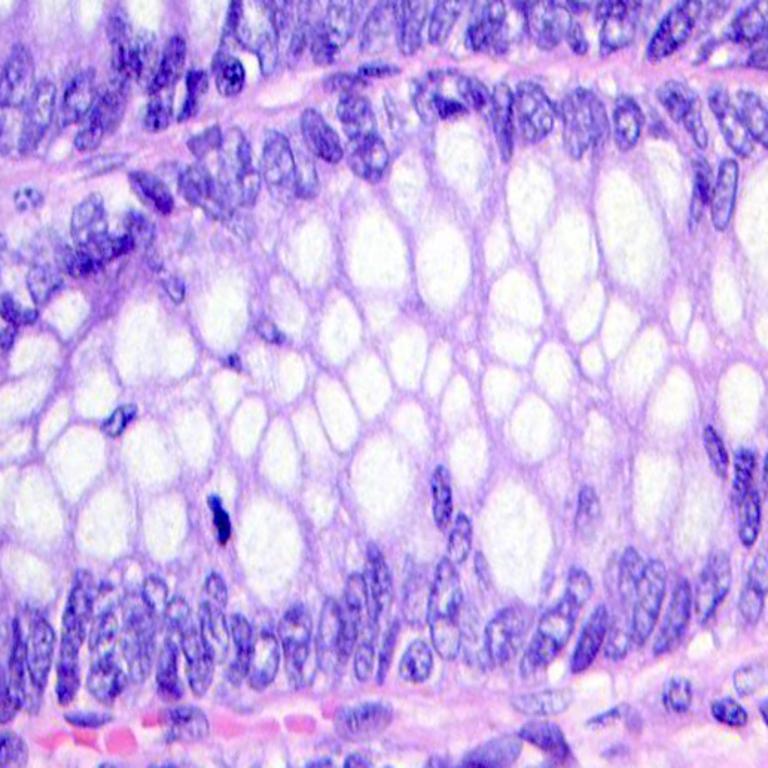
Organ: colon
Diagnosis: benign